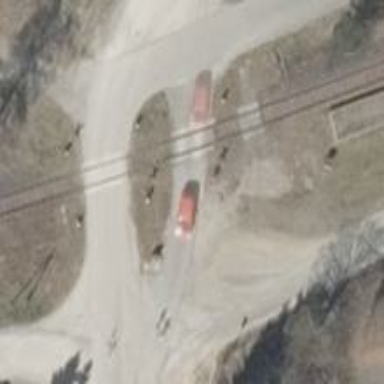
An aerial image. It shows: Railway level crossing.